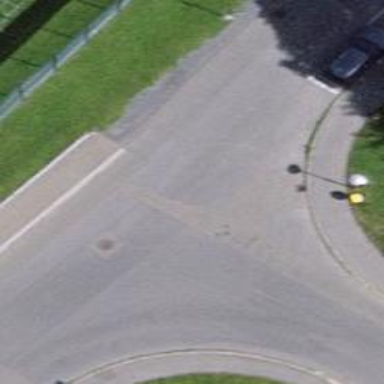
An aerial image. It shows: Residential road with asphalt surface. Both sides have sidewalks.